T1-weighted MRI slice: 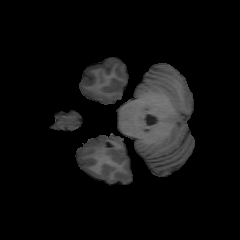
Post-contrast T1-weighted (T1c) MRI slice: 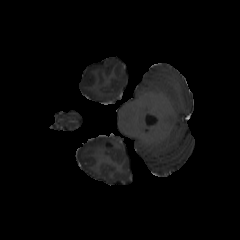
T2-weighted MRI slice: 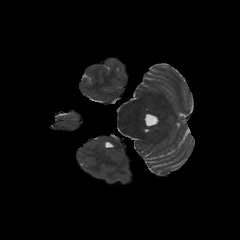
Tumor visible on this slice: no